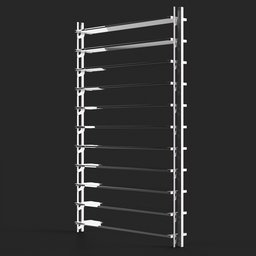
Label: architecture